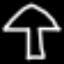
Label: mushroom